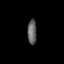
Tissue: lung
Cell type: Endothelial cells
Senescence score: 0.6654
Nuclear area (px): 229
Mean DAPI intensity: 95.825